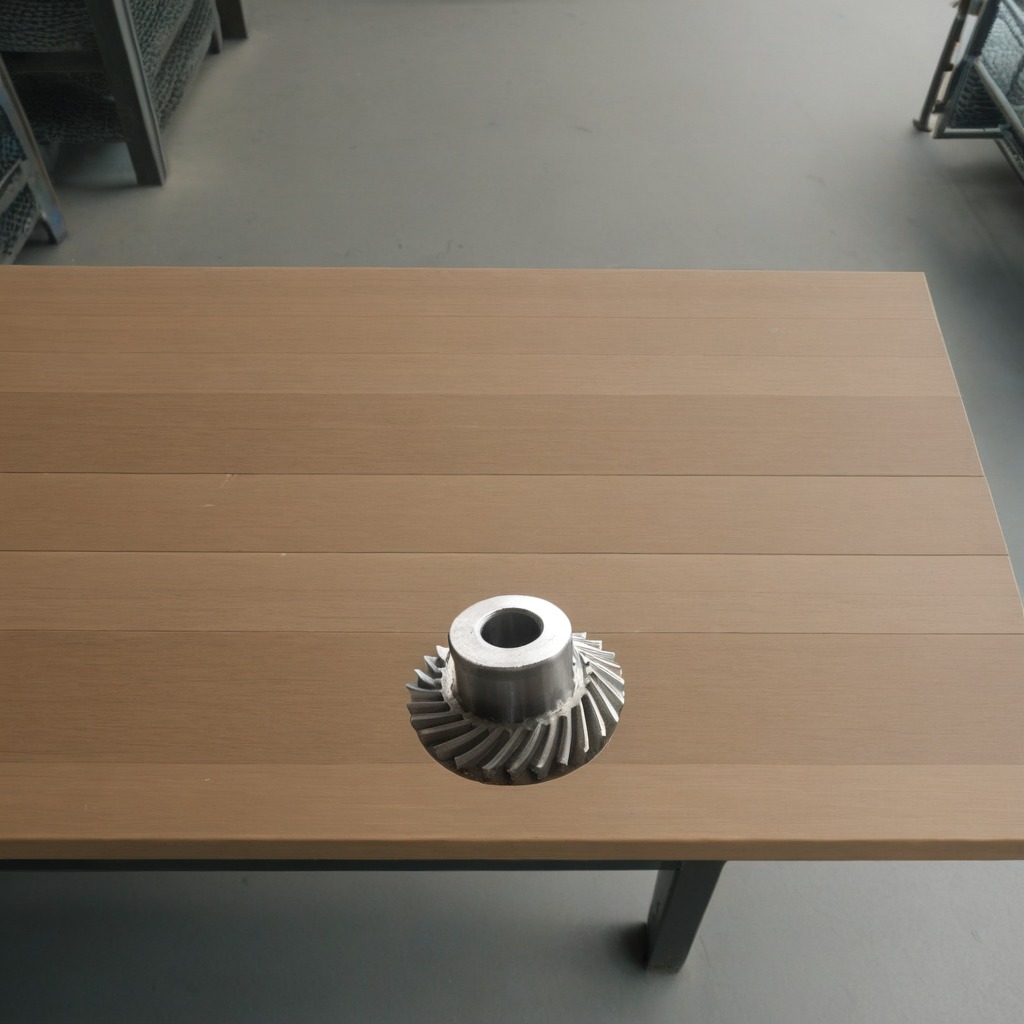
A steel gear with teeth lies on a workbench inside a coastal fishing gear workshop.